Question: In the new <URL>, the app has an intro slider view in which it shows the different steps of how to use the app - I like it and want to do something similar for my app.
Are there beautiful looking open source libraries to do this? I can think of the following approaches only:
1. ShowcaseView
2. I guess I could do it using Tabs, and adjust the look and feel accordingly.
Any other (beautiful) alternatives?

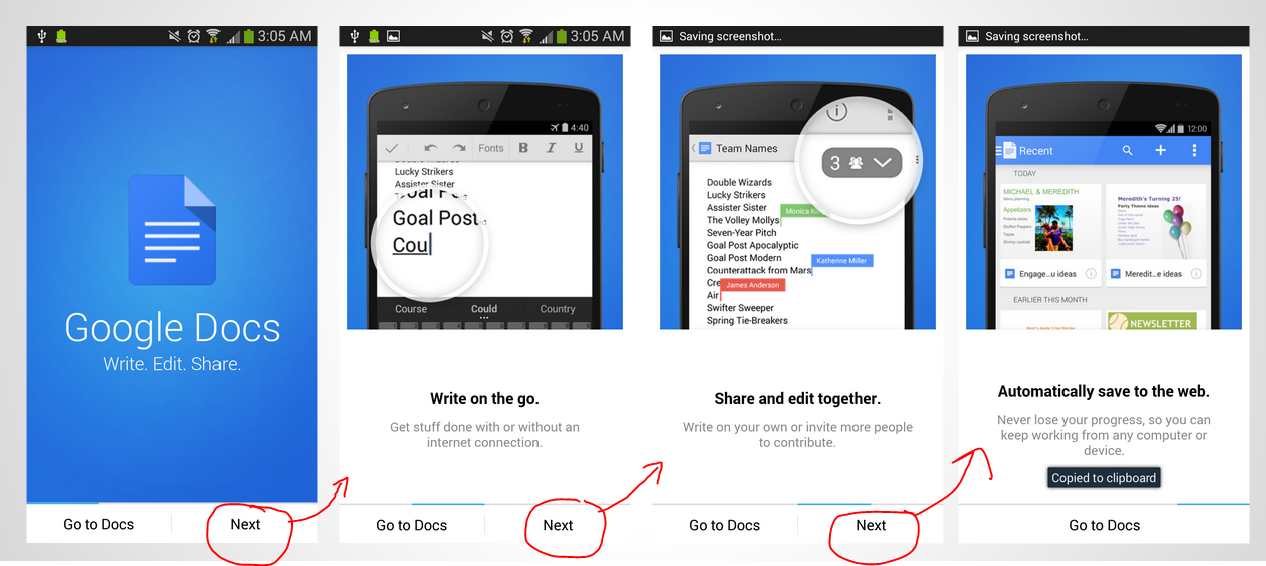
Answer: You can achieve this by using ViewPager.
For each click on "next" button you can change the page in ViewPager.
<URL>